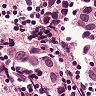
Metastatic tissue present: yes